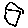
Label: house